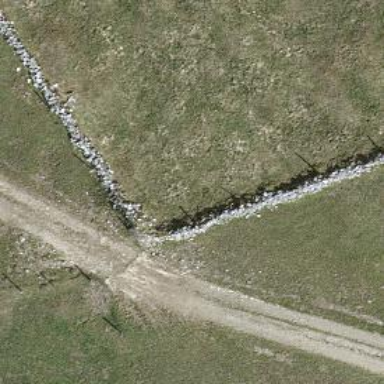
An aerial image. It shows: Dry stone wall barrier.